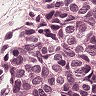
Metastatic tissue present: yes